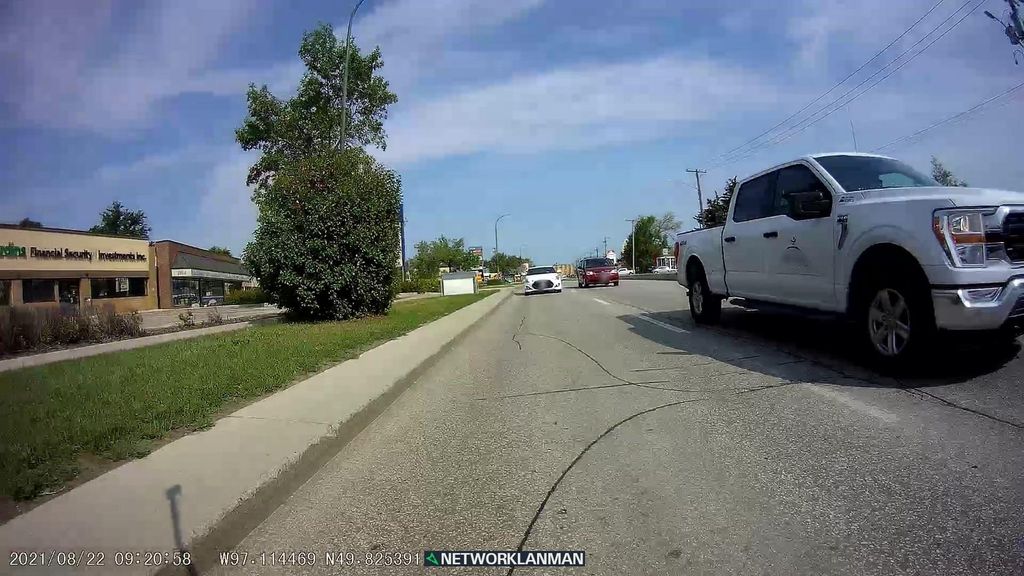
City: winnipeg